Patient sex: M
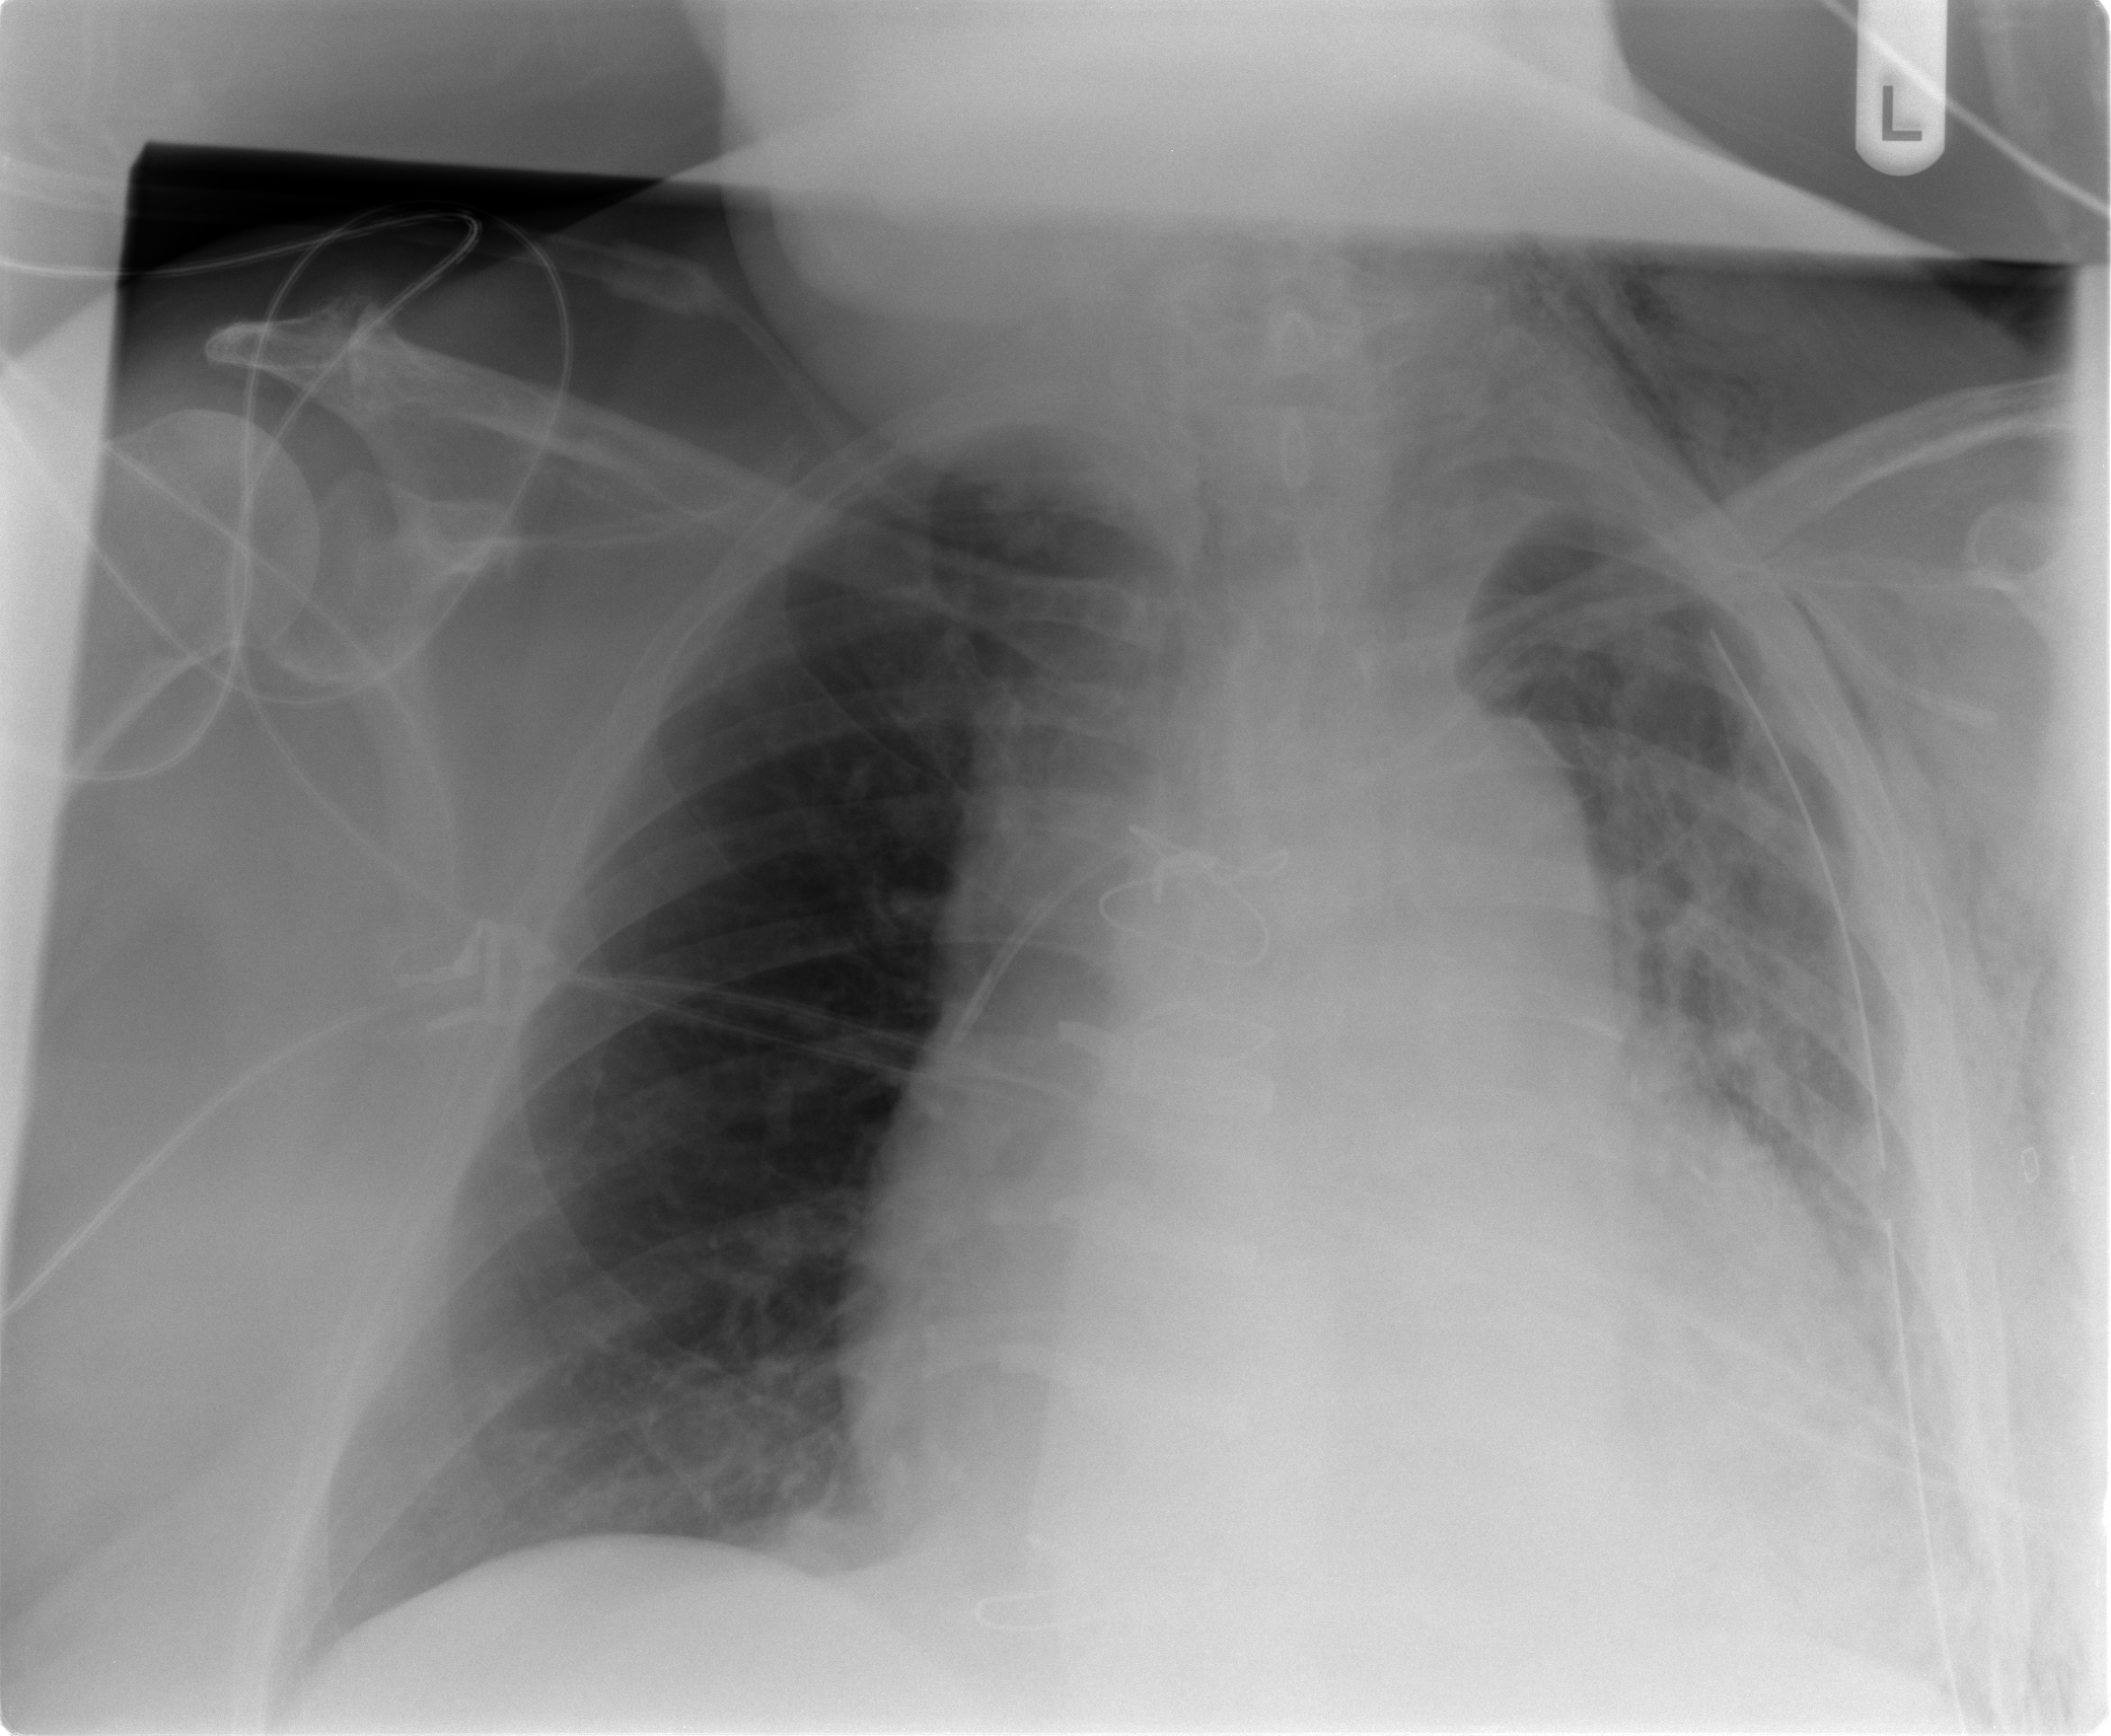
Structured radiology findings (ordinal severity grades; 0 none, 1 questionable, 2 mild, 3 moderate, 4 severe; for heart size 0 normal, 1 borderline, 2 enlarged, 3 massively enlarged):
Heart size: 2
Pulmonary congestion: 1
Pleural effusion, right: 0
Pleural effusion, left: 2
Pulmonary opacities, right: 0
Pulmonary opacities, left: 2
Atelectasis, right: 2
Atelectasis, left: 3